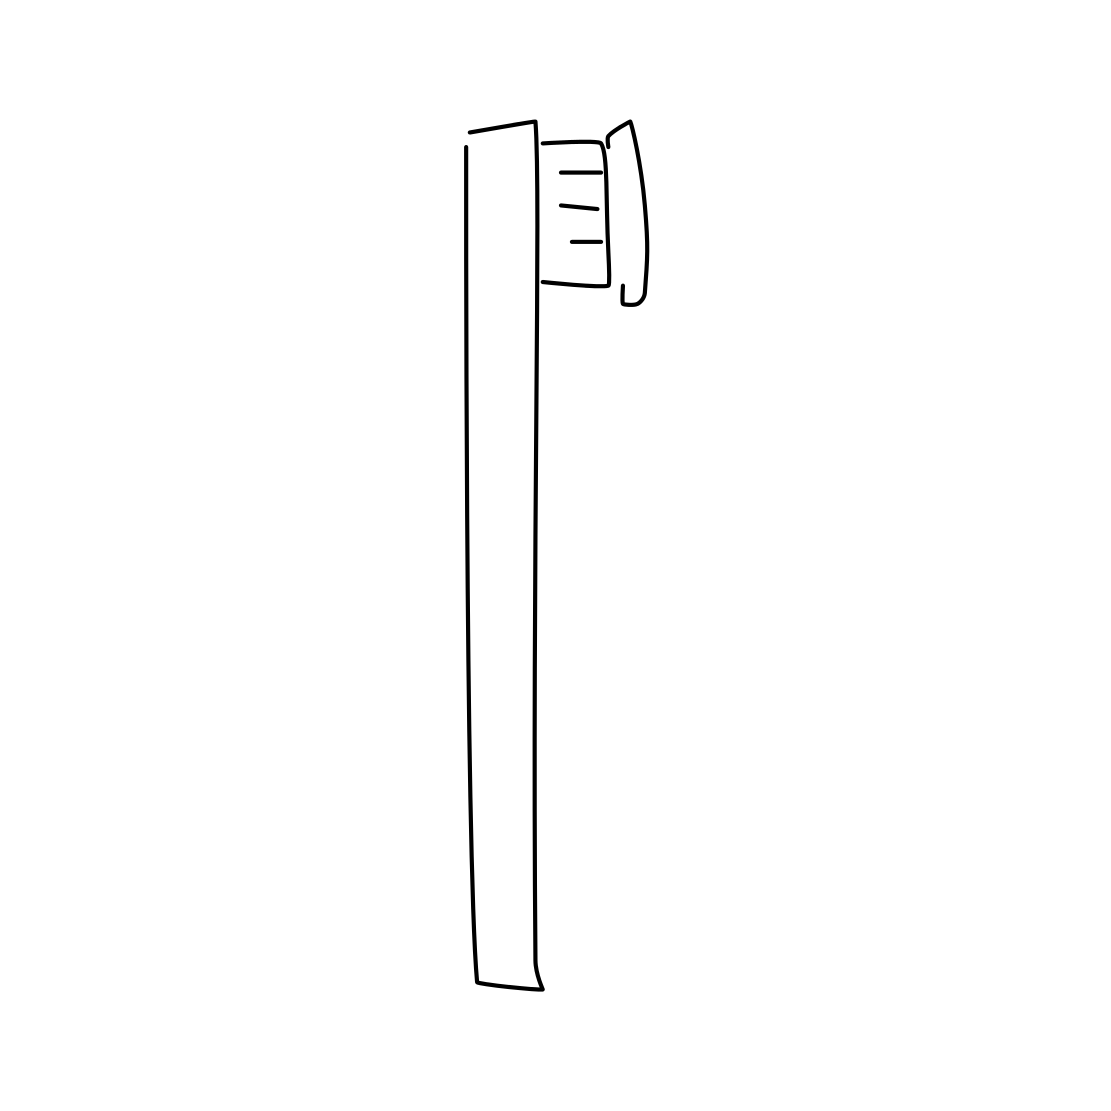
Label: toothbrush